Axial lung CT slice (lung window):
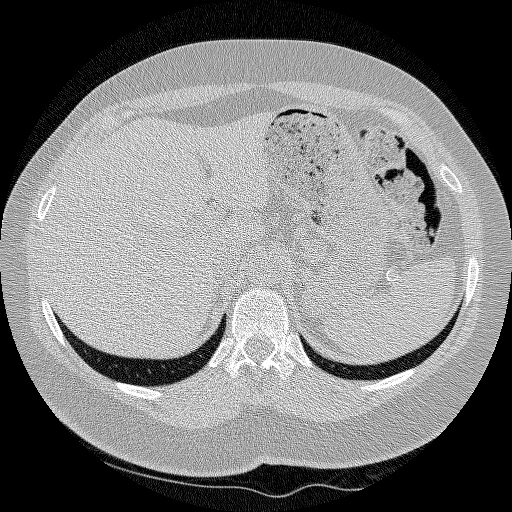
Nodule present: no